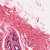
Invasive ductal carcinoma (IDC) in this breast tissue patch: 0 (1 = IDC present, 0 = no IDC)